Question: I have two 'numpy' arrays as following.
'''
X = np.array([-0.34095692,-0.34044722,-0.27155318,-0.21320583,-0.44657865,-0.<PHONE>, -0.29414279, -<PHONE> ,-0.21655774 , -0.34857087])
Y = np.array([0.<PHONE>,0.38554548, 0.<PHONE>, -0.57981103, 0.<PHONE>, -0.22612216, -0.34569697, 0.30463137,0.<PHONE>,-0.42661108])
'''
These are x and y coordination of 10 users. I need to find similarity between each user.
For eg :
'''
x1 = -0.34095692
y1 = 0.<PHONE>
x2 = -0.34044722
y2 = 0.38554548
Euclidean distance = (|x1-y1|^2 + |x2-y2|^2)^1/2
'''
So ultimately I want to get a matrix like following: Help me on achieving this.

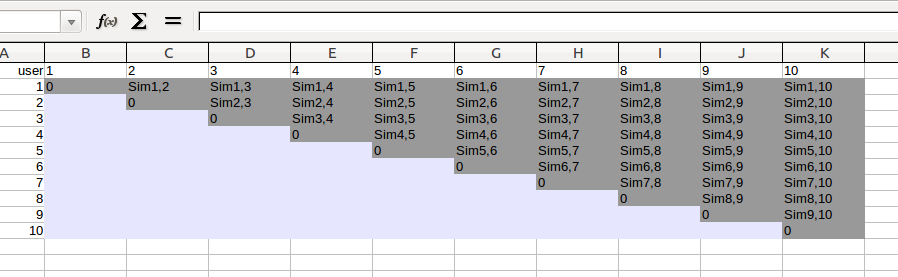
Answer: Use 'zip(X, Y)' to get the coordinate pairs, and if you wanna get the euclidian distance between points, it should be '(|x1-x2|^2+|y1-y2|^2)^0.5', not '(|x1-y1|^2 - |x2-y2|^2)^1/2':
'''
In [125]: coords=zip(X, Y)
In [126]: from scipy import spatial
...: dists=spatial.distance.cdist(coords, coords)
In [127]: dists
Out[127]:
array([[ 0. , 0.22248844, 0.<PHONE>, 0.75377329, 0.<PHONE>,
0.41534165, <PHONE> , 0.<PHONE>, 0.<PHONE>, 0.58971785],
[ 0.22248844, 0. , 0.28973034, <PHONE> , 0.23197262,
0.62852005, 0.73270705, 0.<PHONE>, 0.39258852, 0.81219719],
[ 0.<PHONE>, 0.28973034, 0. , 0.68642072, 0.<PHONE>,
0.33880688, 0.45038919, 0.23539542, <PHONE> , 0.53629553],
[ 0.75377329, <PHONE> , 0.68642072, 0. , 0.79415038,
0.35411306, 0.24770988, 0.90290761, 0.59283795, 0.20443561],
[ 0.<PHONE>, 0.23197262, 0.<PHONE>, 0.79415038, 0. ,
0.47665258, 0.54665574, 0.<PHONE>, 0.28381556, 0.61376196],
[ 0.41534165, 0.62852005, 0.33880688, 0.35411306, 0.47665258,
0. , 0.<PHONE>, 0.56683251, 0.24003205, 0.25201351],
[ <PHONE> , 0.73270705, 0.45038919, 0.24770988, 0.54665574,
0.<PHONE>, 0. , 0.65808357, 0.36700881, 0.<PHONE>],
[ 0.<PHONE>, 0.<PHONE>, 0.23539542, 0.90290761, 0.<PHONE>,
0.56683251, 0.65808357, 0. , 0.34181257, 0.73270705],
[ 0.<PHONE>, 0.39258852, <PHONE> , 0.59283795, 0.28381556,
0.24003205, 0.36700881, 0.34181257, 0. , 0.45902146],
[ 0.58971785, 0.81219719, 0.53629553, 0.20443561, 0.61376196,
0.25201351, 0.<PHONE>, 0.73270705, 0.45902146, 0. ]])
'''
To get the upper triangle of this array, use 'numpy.triu':
'''
In [128]: np.triu(dists)
Out[128]:
array([[ 0. , 0.22248844, 0.<PHONE>, 0.75377329, 0.<PHONE>,
0.41534165, <PHONE> , 0.<PHONE>, 0.<PHONE>, 0.58971785],
[ 0. , 0. , 0.28973034, <PHONE> , 0.23197262,
0.62852005, 0.73270705, 0.<PHONE>, 0.39258852, 0.81219719],
[ 0. , 0. , 0. , 0.68642072, 0.<PHONE>,
0.33880688, 0.45038919, 0.23539542, <PHONE> , 0.53629553],
[ 0. , 0. , 0. , 0. , 0.79415038,
0.35411306, 0.24770988, 0.90290761, 0.59283795, 0.20443561],
[ 0. , 0. , 0. , 0. , 0. ,
0.47665258, 0.54665574, 0.<PHONE>, 0.28381556, 0.61376196],
[ 0. , 0. , 0. , 0. , 0. ,
0. , 0.<PHONE>, 0.56683251, 0.24003205, 0.25201351],
[ 0. , 0. , 0. , 0. , 0. ,
0. , 0. , 0.65808357, 0.36700881, 0.<PHONE>],
[ 0. , 0. , 0. , 0. , 0. ,
0. , 0. , 0. , 0.34181257, 0.73270705],
[ 0. , 0. , 0. , 0. , 0. ,
0. , 0. , 0. , 0. , 0.45902146],
[ 0. , 0. , 0. , 0. , 0. ,
0. , 0. , 0. , 0. , 0. ]])
'''